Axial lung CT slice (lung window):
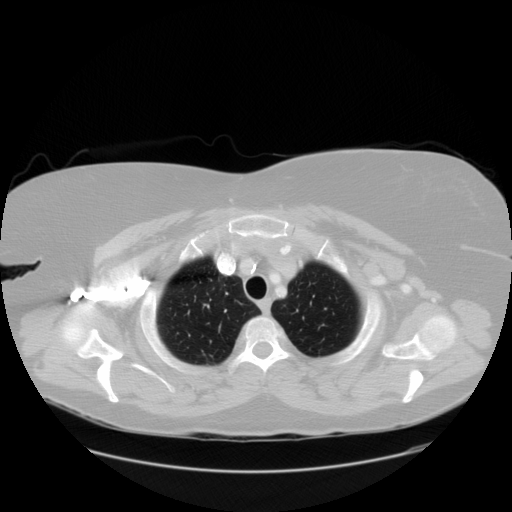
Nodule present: no